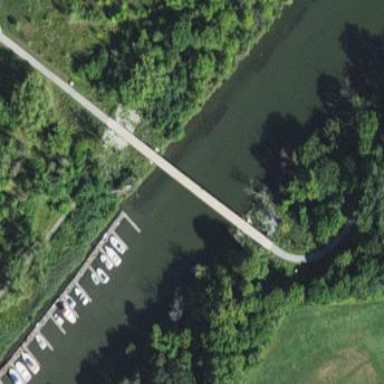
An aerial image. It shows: Man-made bridge.